Current action and preconditions to check: trajectory_clear

Your task: For each precondition in the list above, predict whether it will hold at this action.

Consider the current scene as observed from the mobile robot's camera, and analyze the predicted future states of all dynamic agents (e.g., people, animals, vehicles, or any moving entities) within the NEXT SECOND.

IMPORTANT: Only answer "very likely" if you are absolutely certain—based on strong, clear evidence—that a dynamic agent will violate the precondition in the predicted future state. Do NOT answer "very likely" for unlikely, ambiguous, or low-probability risks.

Ask yourself for each precondition: Is there a high probability, with clear and convincing evidence, that the predicted future states of any dynamic agent will interfere with the predicted future state of the currently executing action within the NEXT SECOND, causing that precondition to fail?

Assess the risk level based on these predictions. Use "likely" or "very likely" if motions create a clear risk of interference.

Use "neutral" or "improbable" if agents are nearby but their predicted paths are clearly diverging or non-conflicting.

Failure Risk Categories: "very improbable", "improbable", "neutral", "likely", "very likely"

Answer Format: Output ONLY the probability_of_failure value from these categories: "very improbable", "improbable", "neutral", "likely", "very likely"

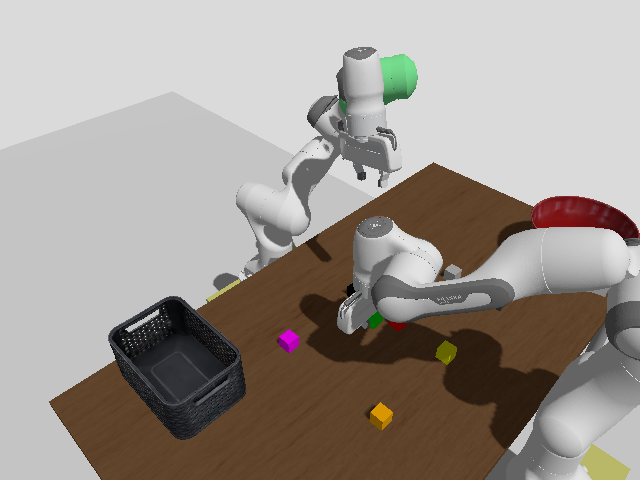

Answer: improbable